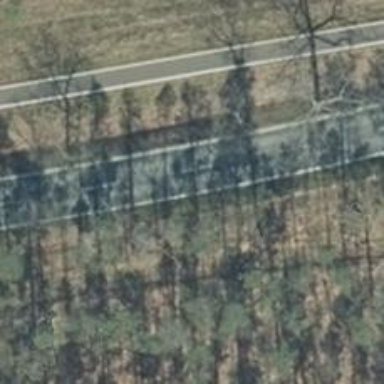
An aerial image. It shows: Secondary road with asphalt surface.